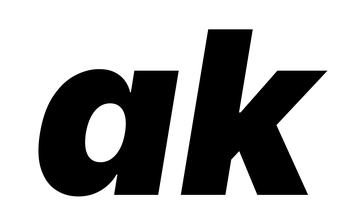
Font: Inter-Italic_Black_Italic